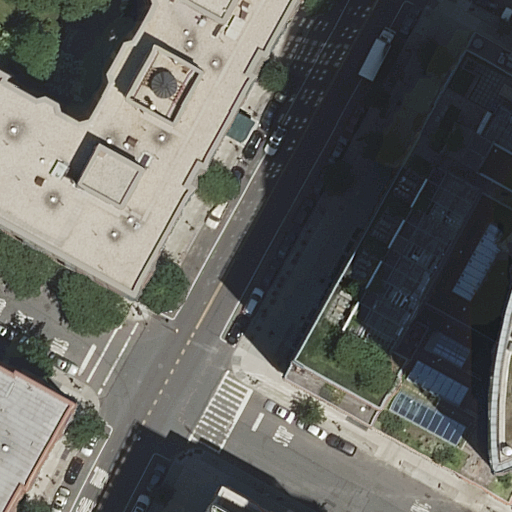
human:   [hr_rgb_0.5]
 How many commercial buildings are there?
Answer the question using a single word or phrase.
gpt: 0

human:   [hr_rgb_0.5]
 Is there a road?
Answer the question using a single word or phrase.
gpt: yes

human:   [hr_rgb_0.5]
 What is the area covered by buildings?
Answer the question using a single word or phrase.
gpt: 4641m2

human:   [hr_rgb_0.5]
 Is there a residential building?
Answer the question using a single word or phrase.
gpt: yes

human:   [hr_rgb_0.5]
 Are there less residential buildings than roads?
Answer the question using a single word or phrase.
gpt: yes

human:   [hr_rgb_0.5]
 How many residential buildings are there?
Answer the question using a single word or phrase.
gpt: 4

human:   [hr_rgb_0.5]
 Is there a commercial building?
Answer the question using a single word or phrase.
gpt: no

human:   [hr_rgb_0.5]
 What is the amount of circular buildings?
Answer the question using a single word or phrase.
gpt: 0

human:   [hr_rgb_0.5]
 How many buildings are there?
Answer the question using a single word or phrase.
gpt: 4

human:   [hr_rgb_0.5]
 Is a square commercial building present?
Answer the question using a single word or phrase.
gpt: no

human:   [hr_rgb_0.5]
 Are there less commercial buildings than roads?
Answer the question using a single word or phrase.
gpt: yes

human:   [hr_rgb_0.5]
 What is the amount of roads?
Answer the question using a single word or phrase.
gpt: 16

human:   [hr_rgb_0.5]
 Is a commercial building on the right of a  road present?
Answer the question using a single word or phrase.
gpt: no

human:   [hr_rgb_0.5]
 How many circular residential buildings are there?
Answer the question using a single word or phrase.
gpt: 0

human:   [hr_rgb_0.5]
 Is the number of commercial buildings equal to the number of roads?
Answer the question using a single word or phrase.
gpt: no

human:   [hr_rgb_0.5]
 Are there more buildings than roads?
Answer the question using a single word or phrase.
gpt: no

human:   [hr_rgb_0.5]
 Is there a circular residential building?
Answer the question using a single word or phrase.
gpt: no

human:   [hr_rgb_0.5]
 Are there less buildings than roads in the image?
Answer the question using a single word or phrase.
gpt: yes

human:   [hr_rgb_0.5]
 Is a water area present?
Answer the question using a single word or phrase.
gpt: no

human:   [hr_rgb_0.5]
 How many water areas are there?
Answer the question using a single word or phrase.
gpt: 0

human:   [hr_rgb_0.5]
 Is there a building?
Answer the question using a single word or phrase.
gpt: yes

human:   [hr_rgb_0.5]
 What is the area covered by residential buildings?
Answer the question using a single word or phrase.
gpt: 4641m2

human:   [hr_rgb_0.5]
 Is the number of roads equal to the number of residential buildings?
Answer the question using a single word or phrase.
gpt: no

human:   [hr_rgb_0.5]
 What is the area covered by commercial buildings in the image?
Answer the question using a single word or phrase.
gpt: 0m2

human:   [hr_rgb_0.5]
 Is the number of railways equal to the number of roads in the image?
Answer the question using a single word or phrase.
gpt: no

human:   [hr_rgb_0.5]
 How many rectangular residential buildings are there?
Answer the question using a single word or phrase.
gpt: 1

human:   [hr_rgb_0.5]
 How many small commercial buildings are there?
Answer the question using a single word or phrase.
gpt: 0

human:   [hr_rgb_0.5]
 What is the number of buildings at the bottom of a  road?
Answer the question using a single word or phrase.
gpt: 3

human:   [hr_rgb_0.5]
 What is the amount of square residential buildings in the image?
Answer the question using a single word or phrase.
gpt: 0

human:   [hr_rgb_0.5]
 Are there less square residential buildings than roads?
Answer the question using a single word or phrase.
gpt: yes

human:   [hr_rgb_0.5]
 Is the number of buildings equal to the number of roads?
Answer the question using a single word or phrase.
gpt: no

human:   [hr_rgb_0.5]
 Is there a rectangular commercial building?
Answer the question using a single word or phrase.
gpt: no

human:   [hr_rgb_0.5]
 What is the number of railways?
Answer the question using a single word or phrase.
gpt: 0

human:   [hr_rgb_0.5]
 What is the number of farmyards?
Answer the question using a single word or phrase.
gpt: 0

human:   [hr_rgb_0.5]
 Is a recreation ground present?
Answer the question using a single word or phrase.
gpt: no

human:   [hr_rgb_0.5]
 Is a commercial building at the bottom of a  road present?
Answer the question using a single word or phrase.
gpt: no

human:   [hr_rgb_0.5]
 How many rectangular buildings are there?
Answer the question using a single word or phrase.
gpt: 1

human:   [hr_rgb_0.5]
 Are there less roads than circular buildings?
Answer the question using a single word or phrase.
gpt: no

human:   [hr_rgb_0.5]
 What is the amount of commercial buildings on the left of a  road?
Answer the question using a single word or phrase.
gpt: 0

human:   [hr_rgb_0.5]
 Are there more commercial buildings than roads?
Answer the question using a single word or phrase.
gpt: no

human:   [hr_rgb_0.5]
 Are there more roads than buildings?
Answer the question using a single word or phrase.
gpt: yes

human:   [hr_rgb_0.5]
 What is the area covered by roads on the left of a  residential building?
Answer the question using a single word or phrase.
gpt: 0m2

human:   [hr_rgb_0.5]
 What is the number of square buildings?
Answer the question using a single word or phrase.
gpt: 0

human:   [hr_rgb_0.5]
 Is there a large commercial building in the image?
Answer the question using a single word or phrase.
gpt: no

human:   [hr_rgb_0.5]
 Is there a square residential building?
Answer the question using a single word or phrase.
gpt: no

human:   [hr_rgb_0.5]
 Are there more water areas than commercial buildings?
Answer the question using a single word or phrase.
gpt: no

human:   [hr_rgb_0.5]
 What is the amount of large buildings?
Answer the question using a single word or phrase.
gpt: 3

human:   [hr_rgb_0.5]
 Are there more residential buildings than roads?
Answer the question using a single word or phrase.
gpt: no

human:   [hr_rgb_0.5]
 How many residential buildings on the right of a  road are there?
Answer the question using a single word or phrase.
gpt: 2

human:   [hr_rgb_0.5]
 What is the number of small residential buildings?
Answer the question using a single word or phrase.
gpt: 1

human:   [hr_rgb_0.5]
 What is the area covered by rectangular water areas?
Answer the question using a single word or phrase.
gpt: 0m2

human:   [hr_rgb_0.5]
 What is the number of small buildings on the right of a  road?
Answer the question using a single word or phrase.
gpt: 1

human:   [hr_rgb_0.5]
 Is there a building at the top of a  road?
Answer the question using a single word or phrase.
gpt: yes

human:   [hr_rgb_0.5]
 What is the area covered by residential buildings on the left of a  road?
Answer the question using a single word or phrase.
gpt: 2681m2

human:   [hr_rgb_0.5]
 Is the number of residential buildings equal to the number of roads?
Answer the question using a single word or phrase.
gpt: no

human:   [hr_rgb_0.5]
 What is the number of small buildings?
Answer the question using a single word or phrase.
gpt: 1

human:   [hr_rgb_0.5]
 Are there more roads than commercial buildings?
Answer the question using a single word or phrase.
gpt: yes

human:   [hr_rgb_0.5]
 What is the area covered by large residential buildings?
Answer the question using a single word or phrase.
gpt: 4604m2

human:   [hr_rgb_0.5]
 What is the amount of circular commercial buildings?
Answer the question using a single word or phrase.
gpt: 0

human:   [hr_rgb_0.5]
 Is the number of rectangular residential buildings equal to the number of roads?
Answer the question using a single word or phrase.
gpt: no

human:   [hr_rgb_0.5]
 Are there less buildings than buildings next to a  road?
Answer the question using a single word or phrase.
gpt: no

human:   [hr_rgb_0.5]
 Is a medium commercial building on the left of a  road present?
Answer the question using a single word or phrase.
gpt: no

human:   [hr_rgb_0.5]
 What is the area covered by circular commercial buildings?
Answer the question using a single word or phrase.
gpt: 0m2

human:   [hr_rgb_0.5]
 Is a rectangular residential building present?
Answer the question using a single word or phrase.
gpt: yes